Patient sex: M
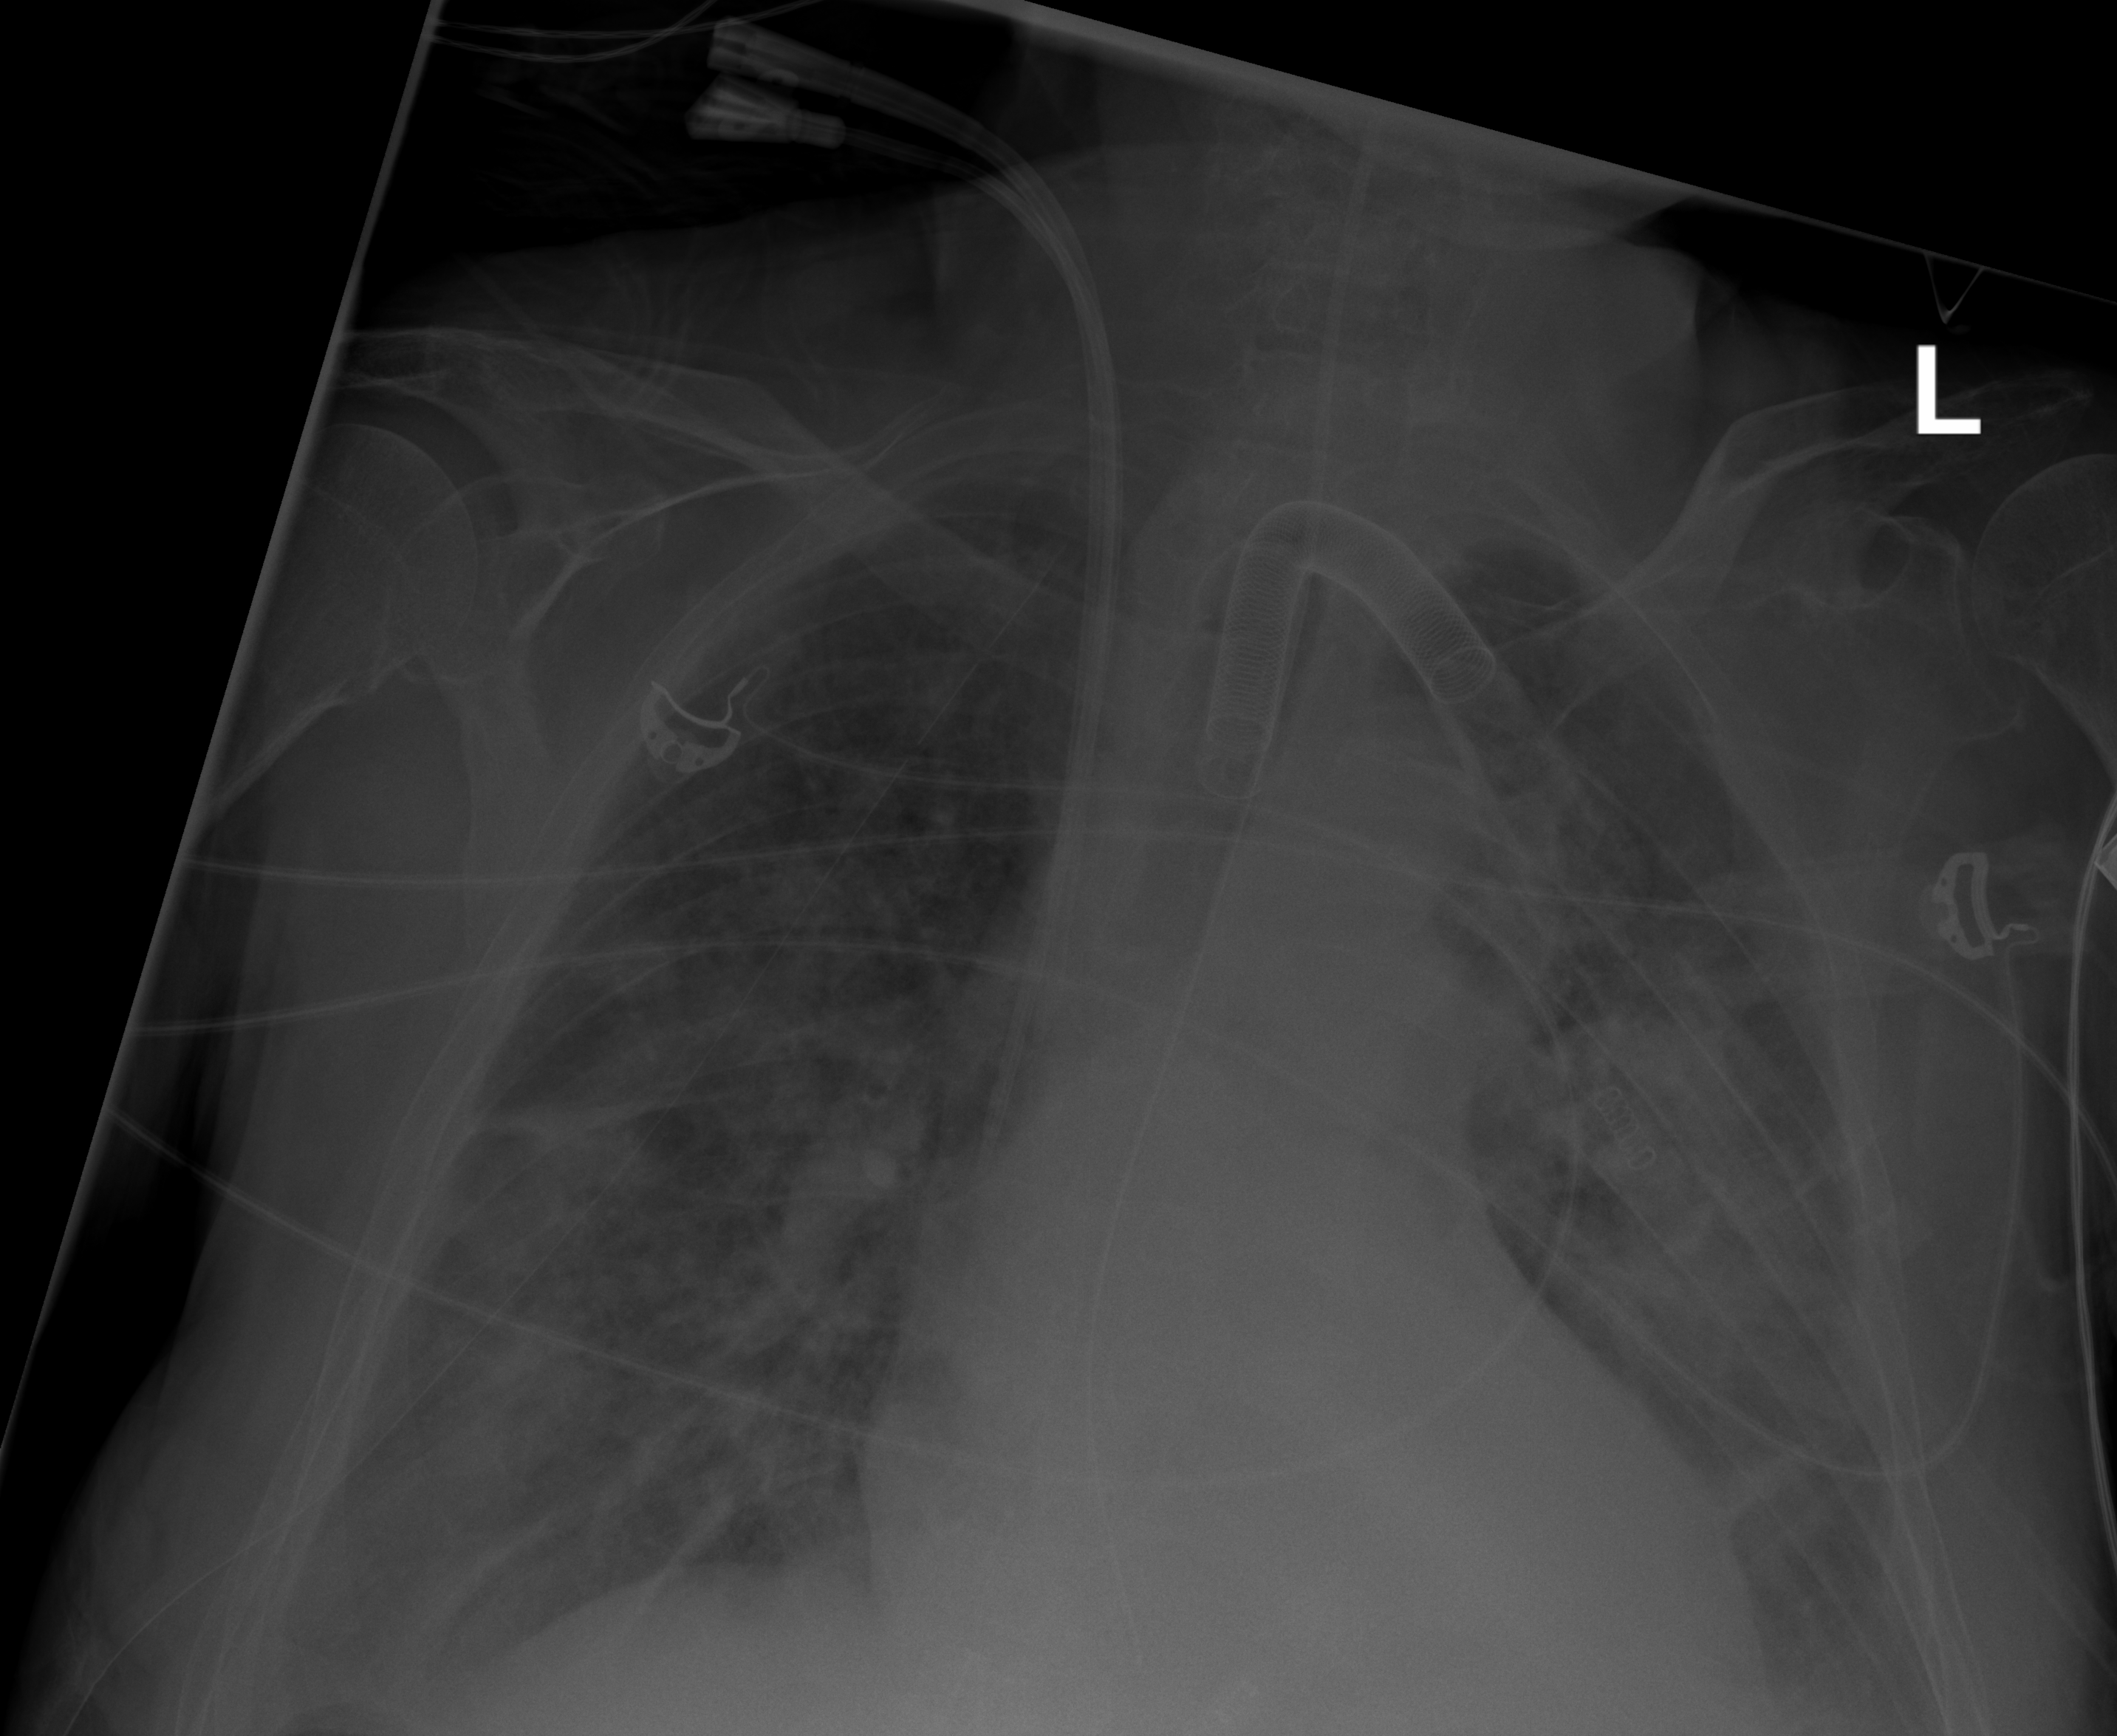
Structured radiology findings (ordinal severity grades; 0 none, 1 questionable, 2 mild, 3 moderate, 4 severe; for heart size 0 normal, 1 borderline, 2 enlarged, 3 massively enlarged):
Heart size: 1
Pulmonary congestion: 3
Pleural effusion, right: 2
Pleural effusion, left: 2
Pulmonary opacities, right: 2
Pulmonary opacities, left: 3
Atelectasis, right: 2
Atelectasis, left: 3